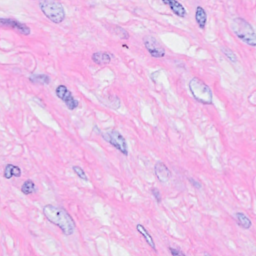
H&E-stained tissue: Breast